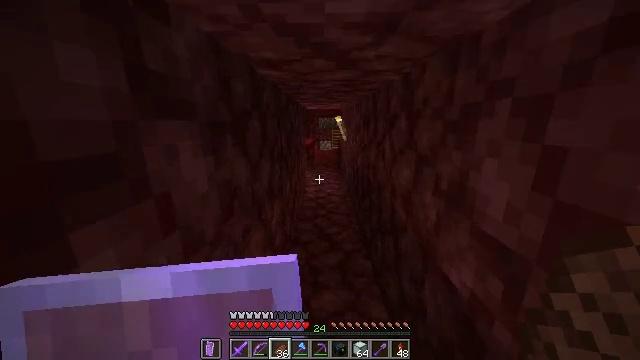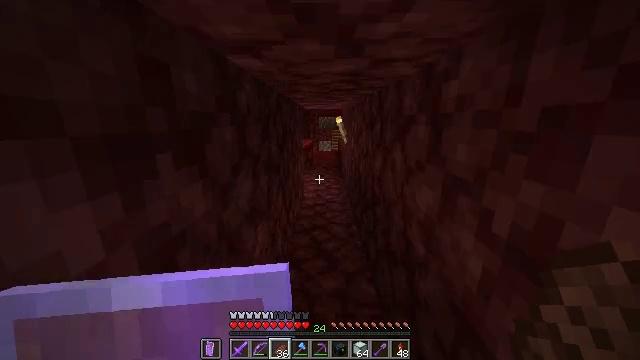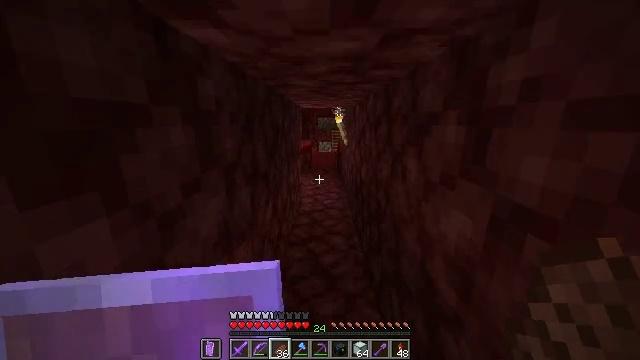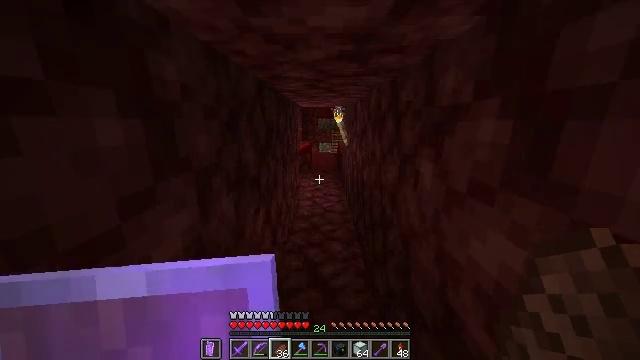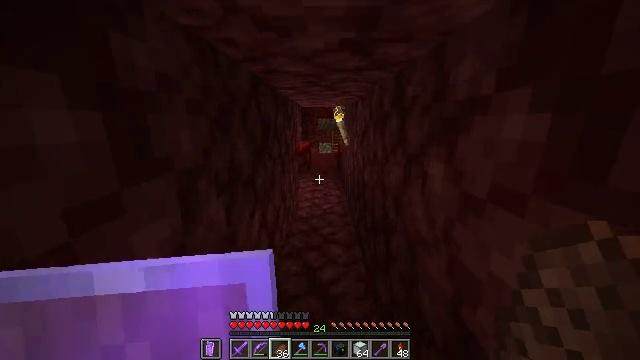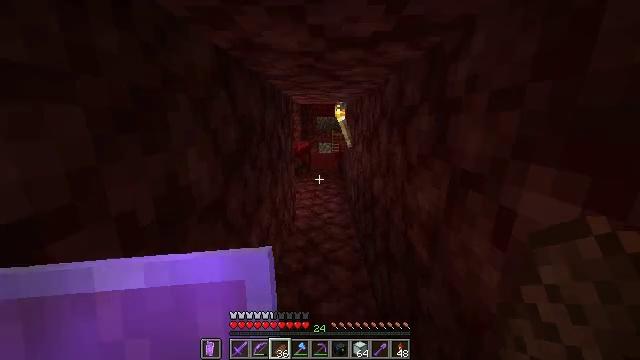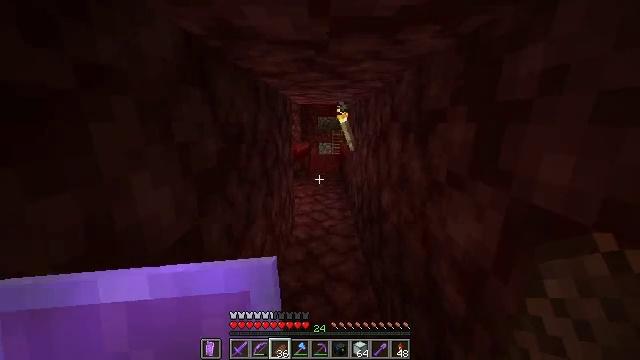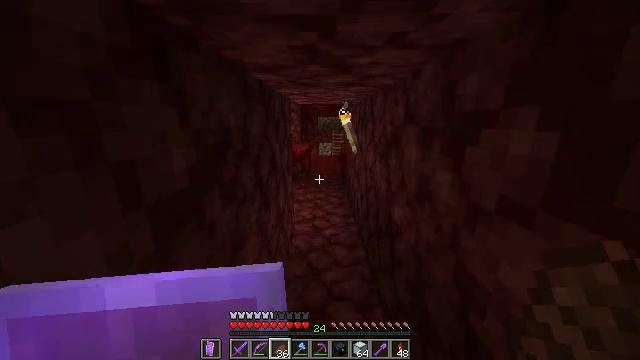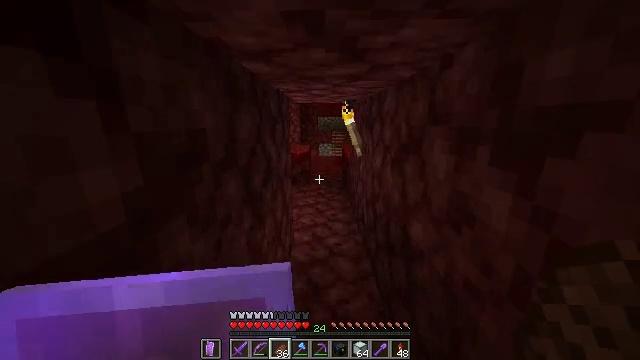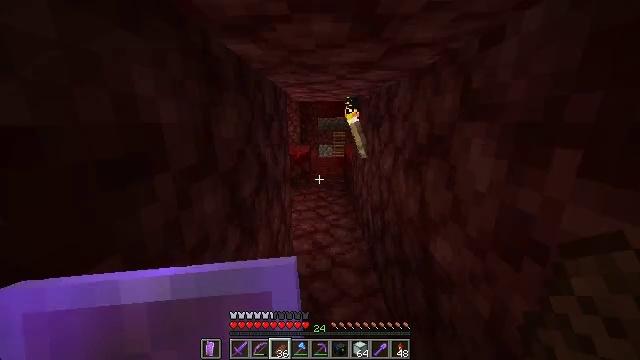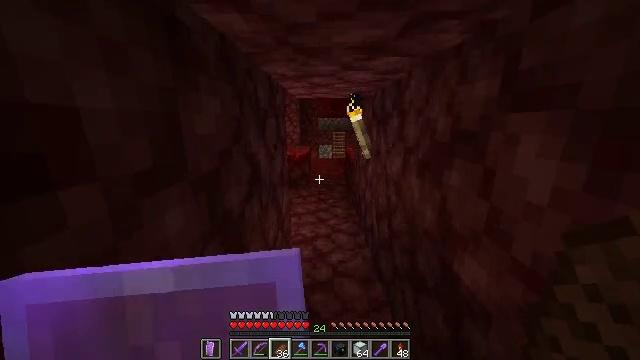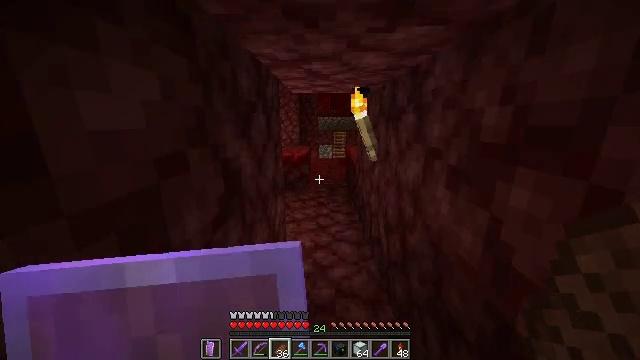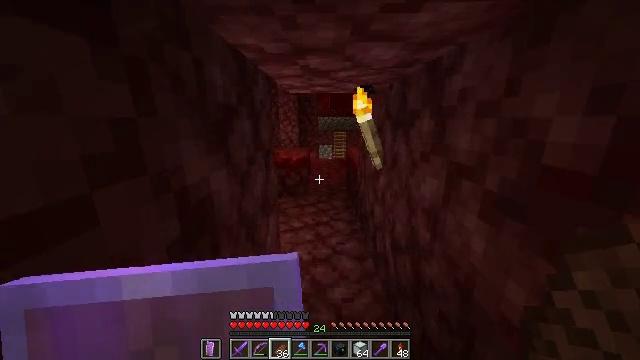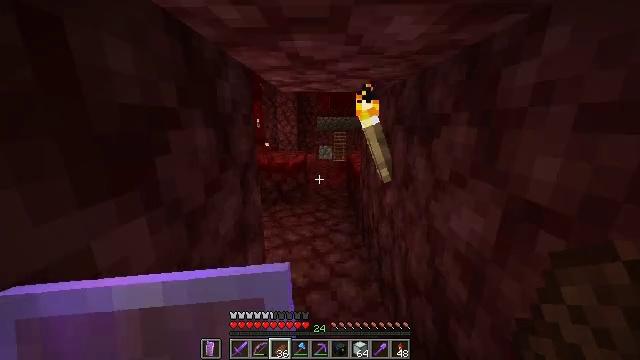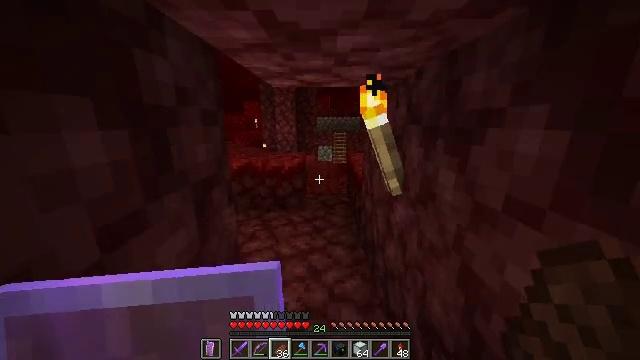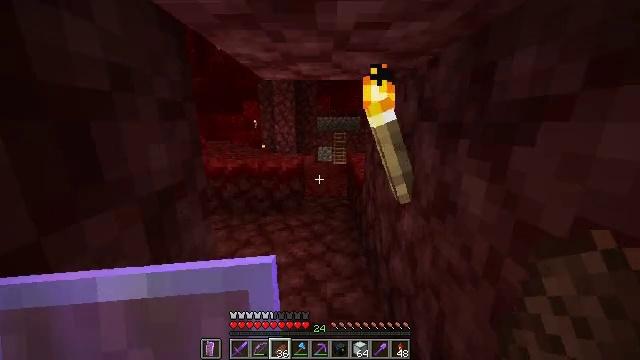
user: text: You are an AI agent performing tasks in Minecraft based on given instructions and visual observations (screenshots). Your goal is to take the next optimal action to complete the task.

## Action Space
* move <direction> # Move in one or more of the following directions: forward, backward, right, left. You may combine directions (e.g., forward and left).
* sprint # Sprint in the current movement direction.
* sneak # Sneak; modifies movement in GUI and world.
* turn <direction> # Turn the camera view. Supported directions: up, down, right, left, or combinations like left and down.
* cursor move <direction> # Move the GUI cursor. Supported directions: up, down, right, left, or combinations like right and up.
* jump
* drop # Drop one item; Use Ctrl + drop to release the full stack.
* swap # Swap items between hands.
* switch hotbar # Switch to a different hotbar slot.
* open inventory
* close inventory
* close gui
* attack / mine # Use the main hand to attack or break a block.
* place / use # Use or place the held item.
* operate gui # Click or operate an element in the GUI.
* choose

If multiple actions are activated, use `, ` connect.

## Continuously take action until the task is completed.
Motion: motion action
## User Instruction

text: Kill the sheep.
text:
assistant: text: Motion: move forward, sprint
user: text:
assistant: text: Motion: move forward, sprint
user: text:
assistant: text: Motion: move forward, sprint
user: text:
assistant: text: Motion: move forward, sprint
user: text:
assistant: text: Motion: move forward, sprint
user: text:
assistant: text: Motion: move forward, sprint
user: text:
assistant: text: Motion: move forward, sprint
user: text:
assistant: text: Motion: move forward, sprint
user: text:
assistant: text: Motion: move forward, sprint
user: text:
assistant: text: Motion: move forward, sprint
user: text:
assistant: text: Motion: move forward, sprint
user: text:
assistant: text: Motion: move forward, sprint
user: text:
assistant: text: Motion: move forward, sprint
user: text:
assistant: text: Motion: move forward, sprint
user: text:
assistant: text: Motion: move forward, sprint
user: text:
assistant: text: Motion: move forward, sprint
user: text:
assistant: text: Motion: move forward, sprint
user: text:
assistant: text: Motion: move forward, sprint
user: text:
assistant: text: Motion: move forward, sprint
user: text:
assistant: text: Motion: move forward, sprint
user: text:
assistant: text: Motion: move forward, sprint
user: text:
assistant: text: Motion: move forward, sprint, turn right
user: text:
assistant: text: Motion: move forward, sprint, turn right
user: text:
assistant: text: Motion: move forward
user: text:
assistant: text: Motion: no_op
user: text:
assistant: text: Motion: no_op
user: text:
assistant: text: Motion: turn right
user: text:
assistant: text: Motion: turn right and up
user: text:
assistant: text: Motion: turn right
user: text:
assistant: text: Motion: no_op